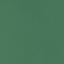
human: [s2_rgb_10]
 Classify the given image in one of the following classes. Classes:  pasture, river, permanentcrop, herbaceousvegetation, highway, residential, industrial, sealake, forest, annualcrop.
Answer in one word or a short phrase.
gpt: SeaLake